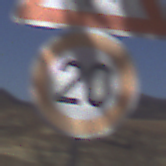
Verkehrszeichen: Geschwindigkeit20
Zusatzzeichen oben: FlugbetriebRechts
Umgebung: Outdoor, Nature
Tageszeit: Midday
Wetter: Clear
Licht: Natural
Jahreszeit: NotSpecified
Kontrast: HighContrast